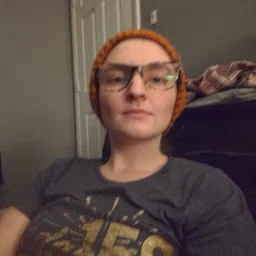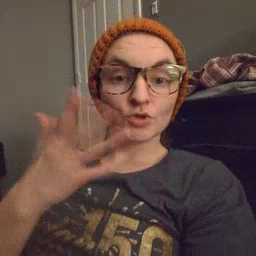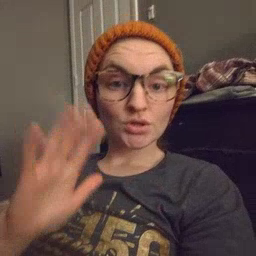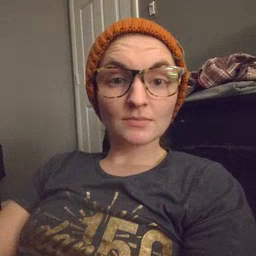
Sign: finish